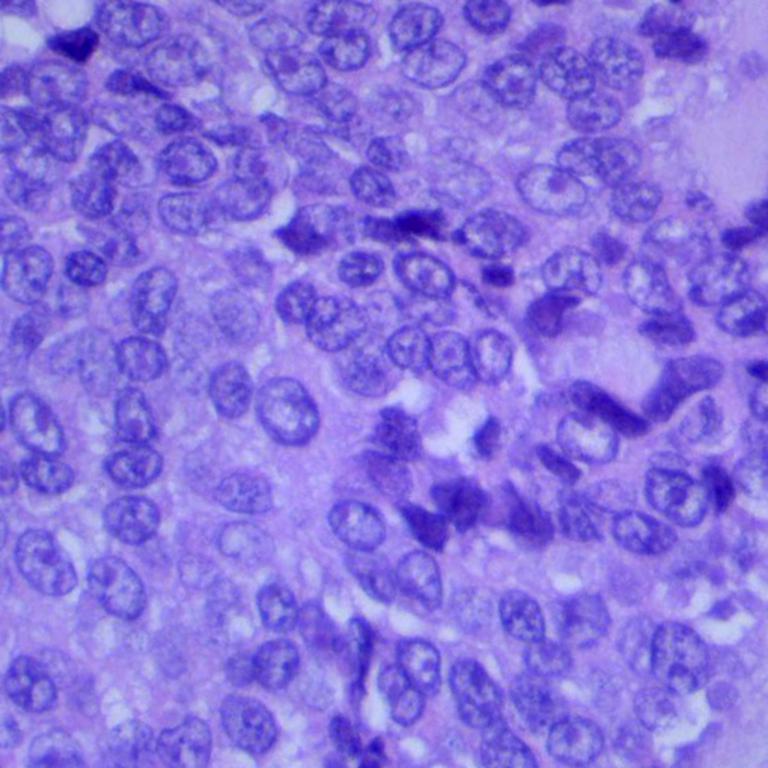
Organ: lung
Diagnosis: squamous carcinomas